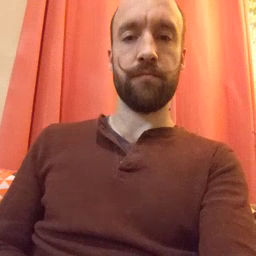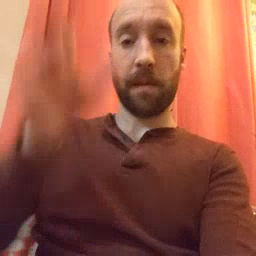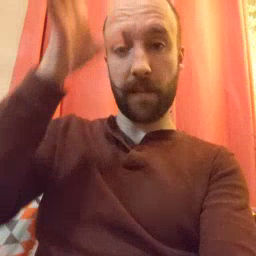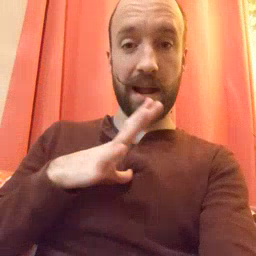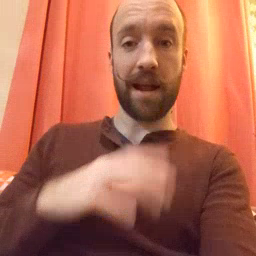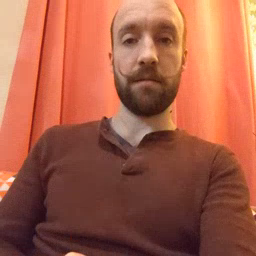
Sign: man